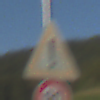
Verkehrszeichen: Gefahrenstelle
Zusatzzeichen unten: Geschwindigkeit80
Umgebung: Outdoor, Nature
Tageszeit: MorningAfternoon
Wetter: PartlyCloudy
Licht: Natural
Jahreszeit: NotSpecified
Kontrast: HighContrast